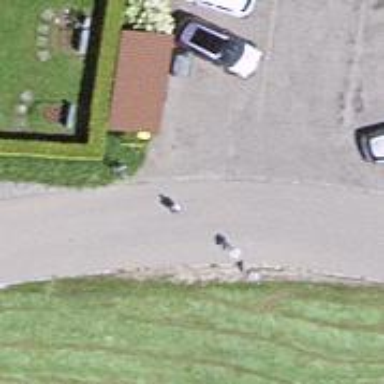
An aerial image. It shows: Post box is visible.